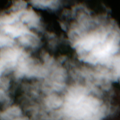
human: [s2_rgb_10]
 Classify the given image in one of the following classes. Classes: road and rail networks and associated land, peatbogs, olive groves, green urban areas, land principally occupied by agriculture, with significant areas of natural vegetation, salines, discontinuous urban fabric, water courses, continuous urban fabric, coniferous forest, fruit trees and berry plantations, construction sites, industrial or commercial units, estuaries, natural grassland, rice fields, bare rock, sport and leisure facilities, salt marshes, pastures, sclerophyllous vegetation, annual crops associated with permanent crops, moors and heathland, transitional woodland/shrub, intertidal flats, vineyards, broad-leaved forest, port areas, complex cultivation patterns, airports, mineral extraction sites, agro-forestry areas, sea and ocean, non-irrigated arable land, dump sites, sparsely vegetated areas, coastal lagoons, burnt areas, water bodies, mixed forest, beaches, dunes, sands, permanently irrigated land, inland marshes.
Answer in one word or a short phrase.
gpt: land principally occupied by agriculture, with significant areas of natural vegetation, coniferous forest, mixed forest, peatbogs